Current action and preconditions to check: trajectory_clear

Your task: For each precondition in the list above, predict whether it will hold at this action.

Consider the current scene as observed from the mobile robot's camera, and analyze the predicted future states of all dynamic agents (e.g., people, animals, vehicles, or any moving entities) within the NEXT SECOND.

IMPORTANT: Only answer "very likely" if you are absolutely certain—based on strong, clear evidence—that a dynamic agent will violate the precondition in the predicted future state. Do NOT answer "very likely" for unlikely, ambiguous, or low-probability risks.

Ask yourself for each precondition: Is there a high probability, with clear and convincing evidence, that the predicted future states of any dynamic agent will interfere with the predicted future state of the currently executing action within the NEXT SECOND, causing that precondition to fail?

Assess the risk level based on these predictions. Use "likely" or "very likely" if motions create a clear risk of interference.

Use "neutral" or "improbable" if agents are nearby but their predicted paths are clearly diverging or non-conflicting.

Failure Risk Categories: "very improbable", "improbable", "neutral", "likely", "very likely"

Answer Format: Output ONLY the probability_of_failure value from these categories: "very improbable", "improbable", "neutral", "likely", "very likely"

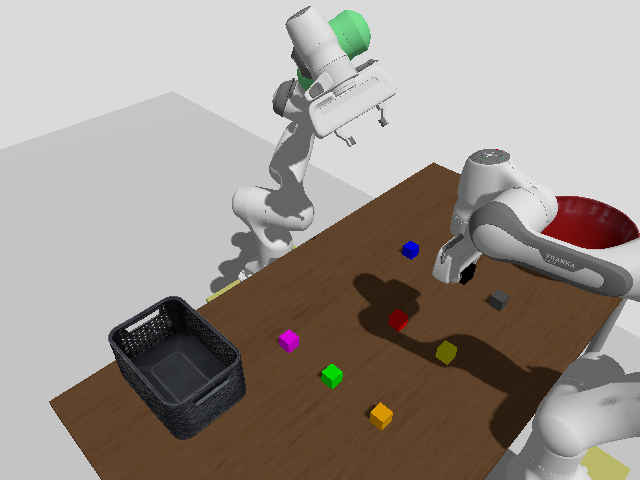

Answer: very improbable